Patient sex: M
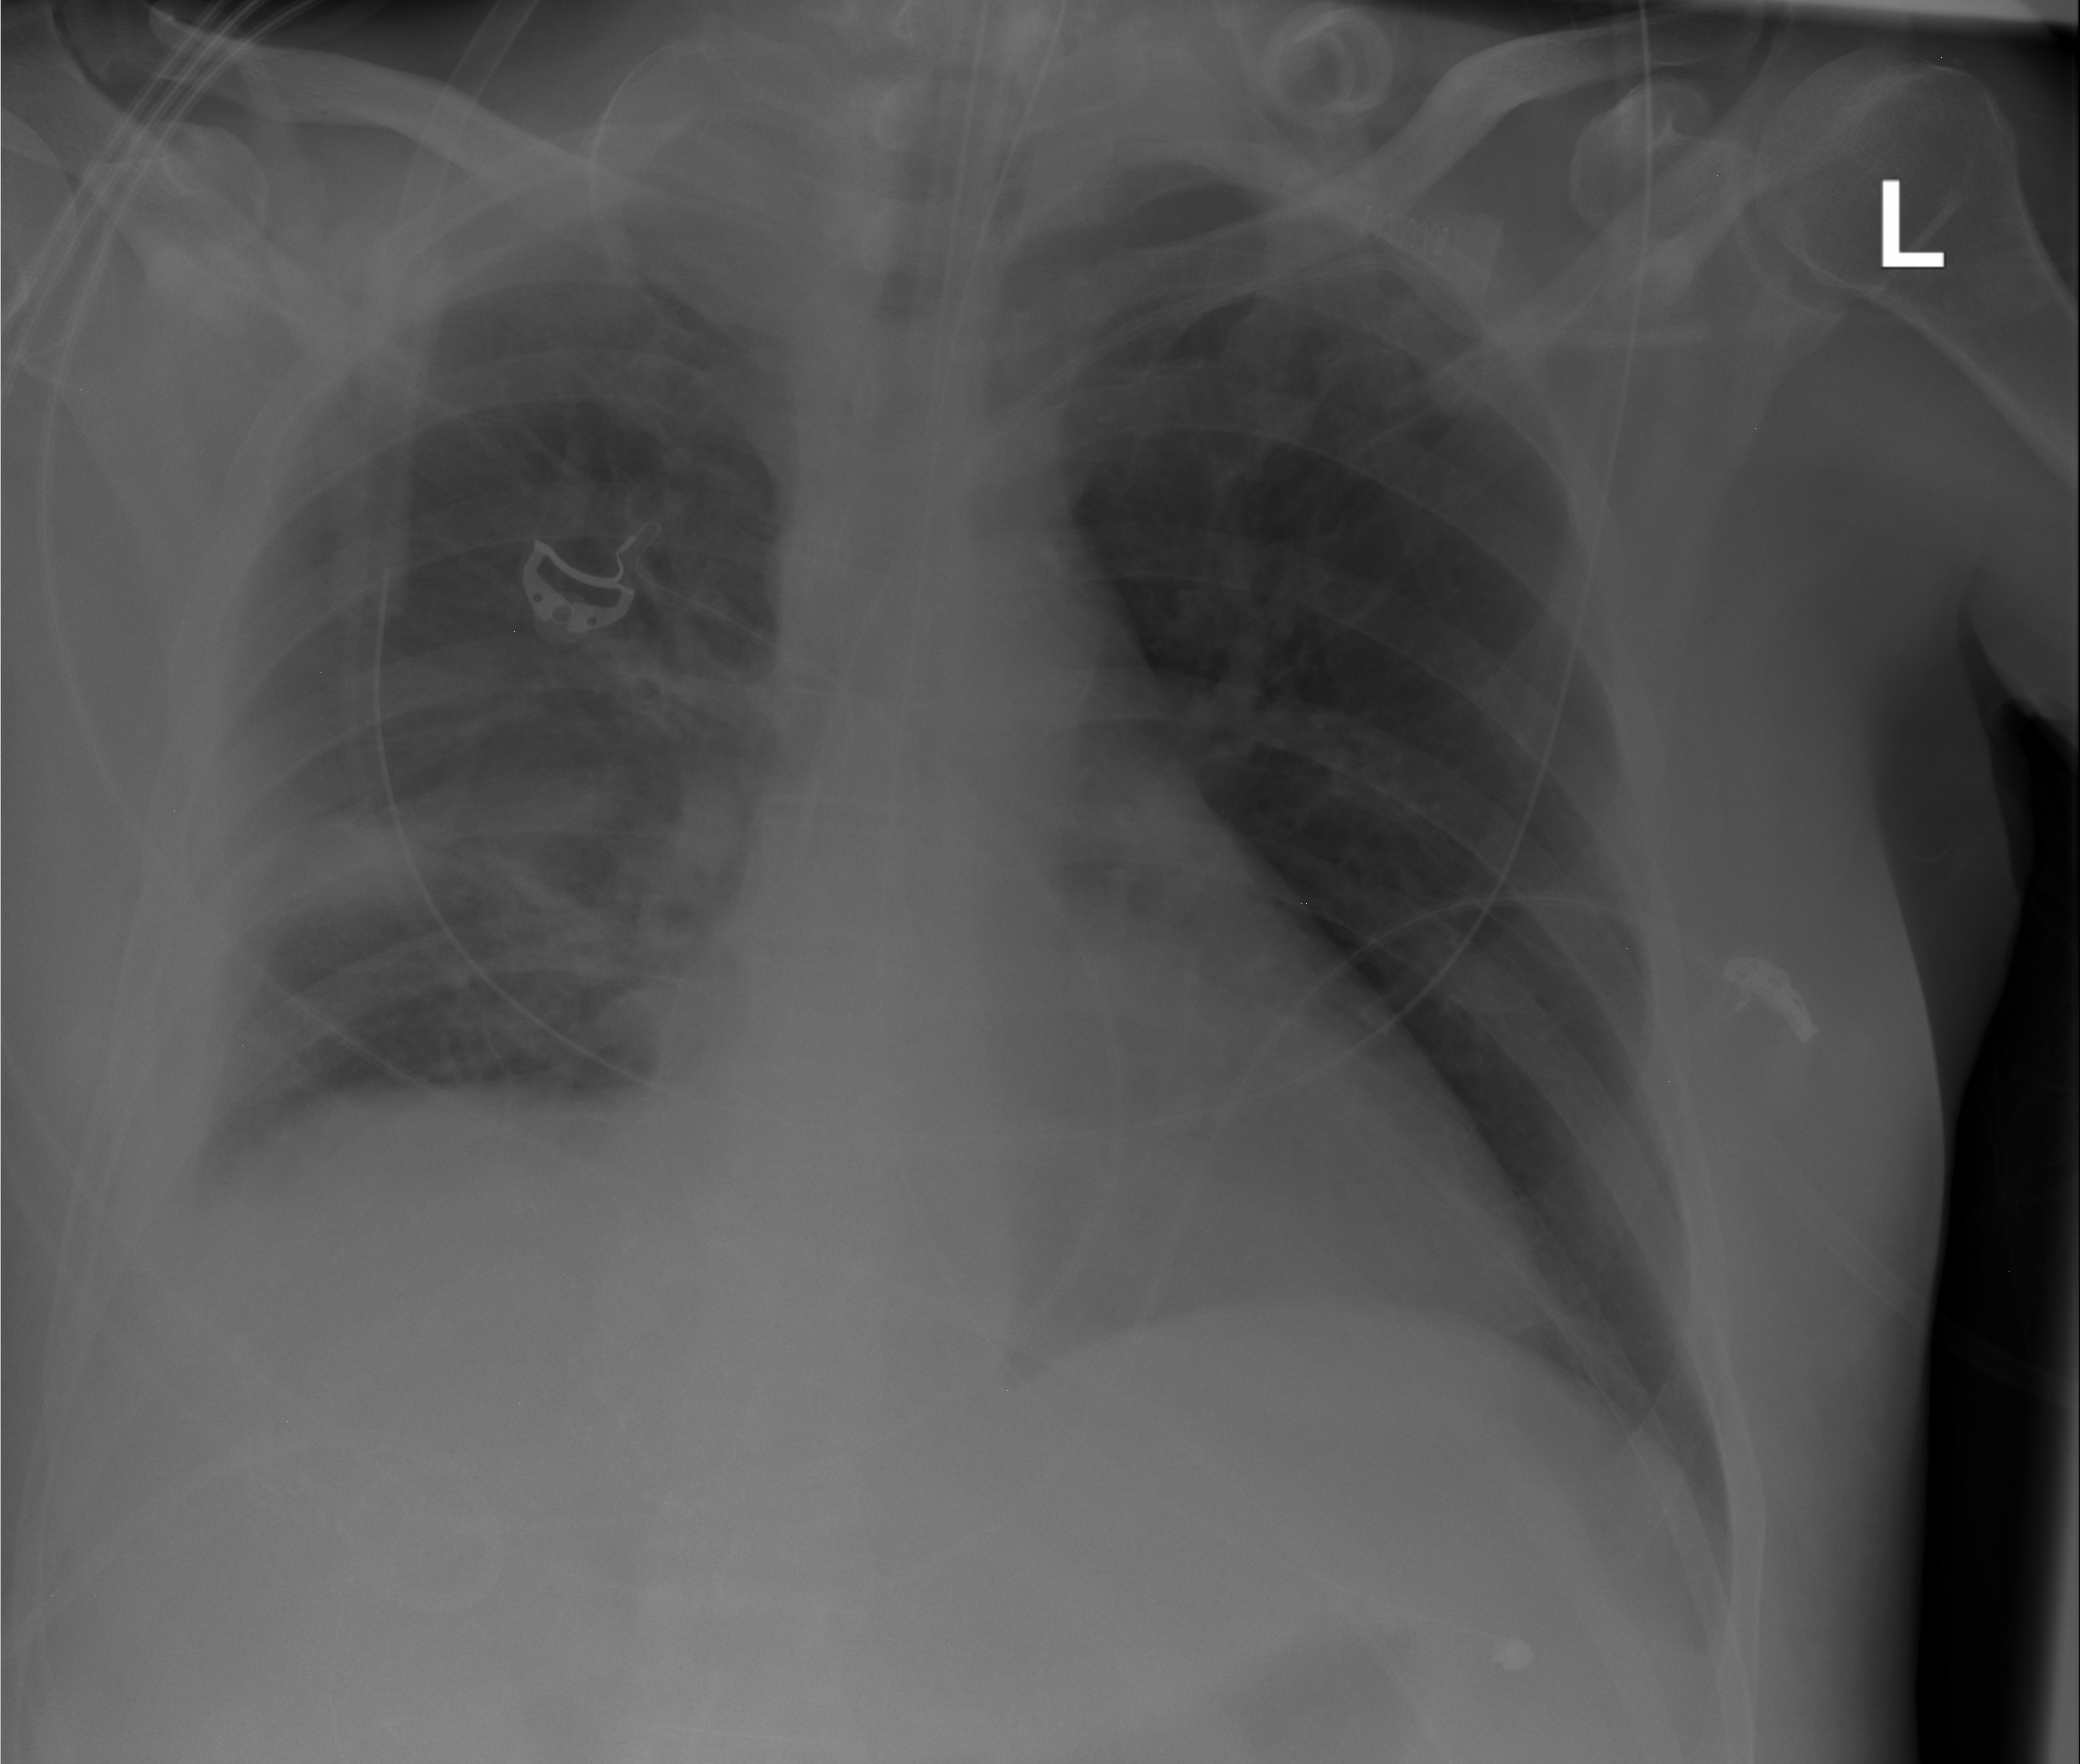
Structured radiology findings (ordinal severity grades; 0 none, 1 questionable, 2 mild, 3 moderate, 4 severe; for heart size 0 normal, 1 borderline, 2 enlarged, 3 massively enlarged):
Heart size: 2
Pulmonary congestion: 2
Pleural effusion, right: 2
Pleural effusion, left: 0
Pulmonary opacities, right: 2
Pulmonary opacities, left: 0
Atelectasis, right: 2
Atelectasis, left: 0